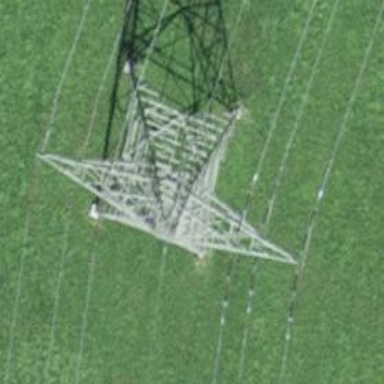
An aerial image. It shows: Power tower.